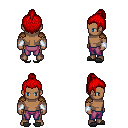
a pixel art fantasy rpg character, male body template, human, dark skin, leather shoulder armor, magenta pants, red short topknot hairstyle, white cloth bracers, gray slippers, four views (front, back, left, right), 2x2 character sprite sheet, small pixel art, hard edges, no anti-aliasing